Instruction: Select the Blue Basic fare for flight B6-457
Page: flights
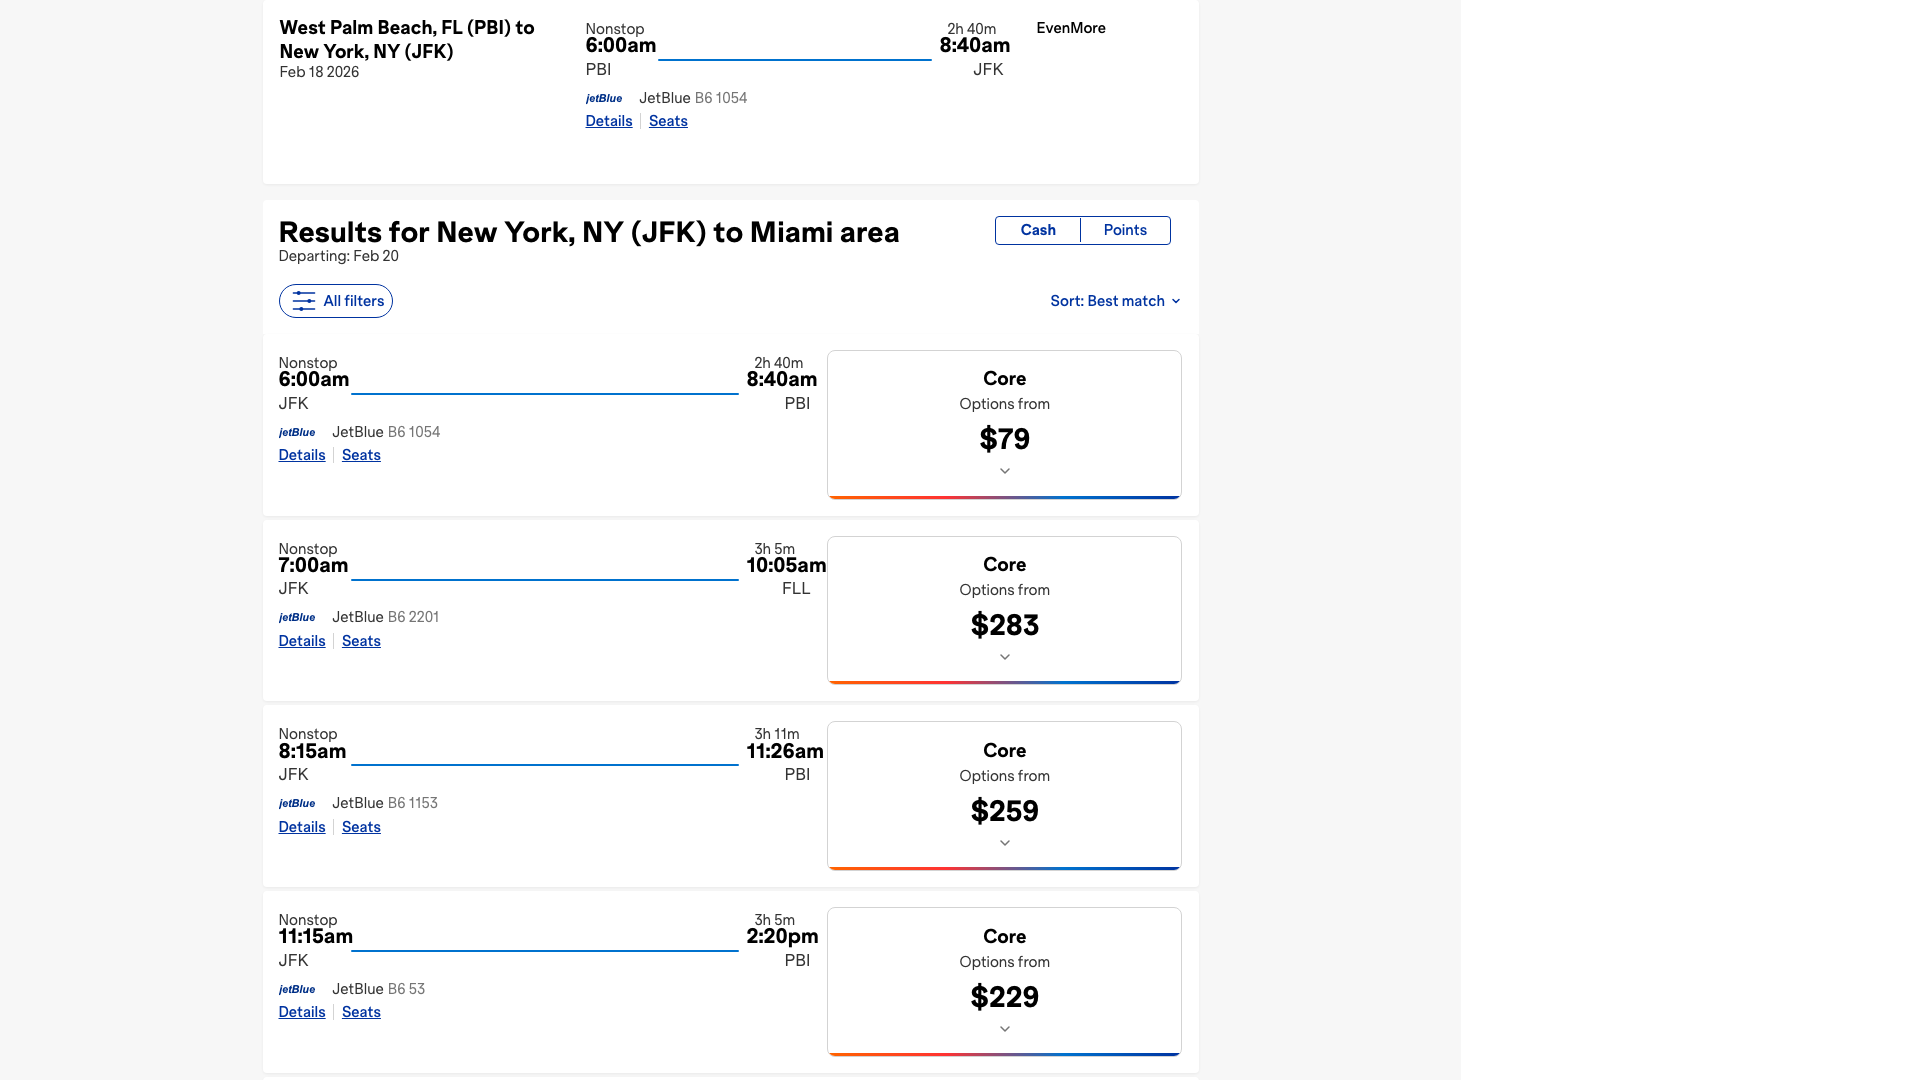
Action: click